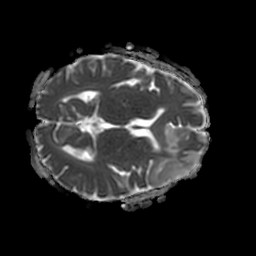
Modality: ADC
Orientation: axial
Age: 44
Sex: male
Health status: ill
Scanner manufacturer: philips
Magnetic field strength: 3 T
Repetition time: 3.8 s
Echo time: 0.09 s